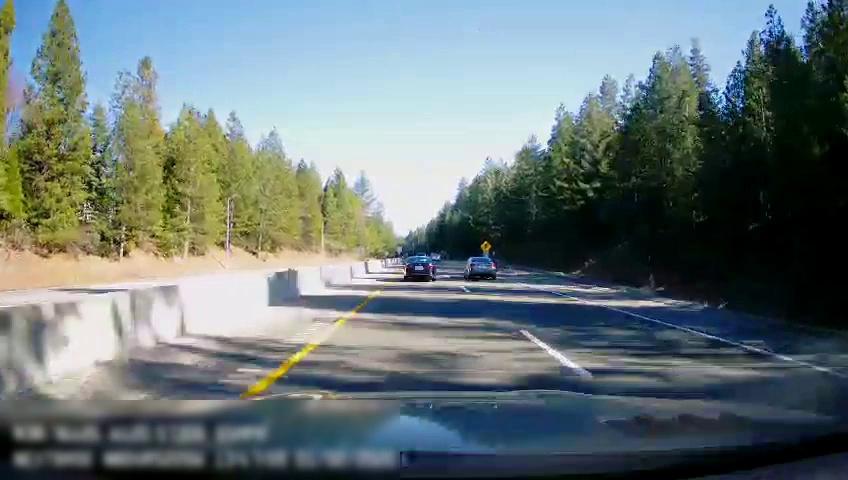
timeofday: Day
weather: Sunny
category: Drivable Space
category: Drivable Space
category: Vehicles | Car
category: Vehicles | Car
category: Lanes | Alternate Lane
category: Lanes | Current Lane
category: Lanes | Current Lane
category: Traffic | Signs